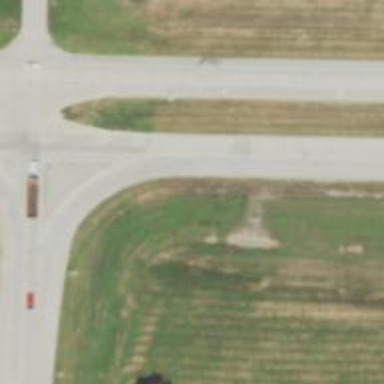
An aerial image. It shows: Trunk link highway.